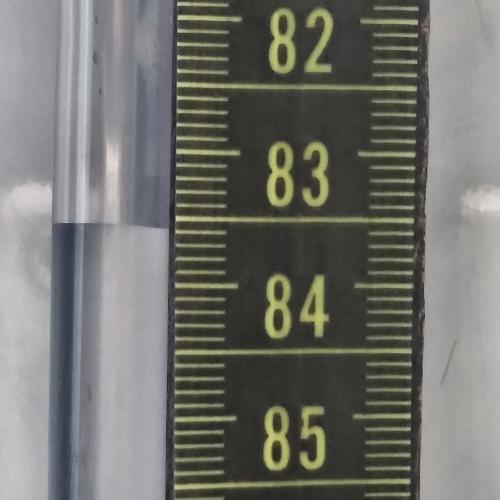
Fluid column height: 83.6 cm